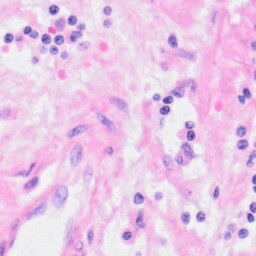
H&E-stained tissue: Kidney